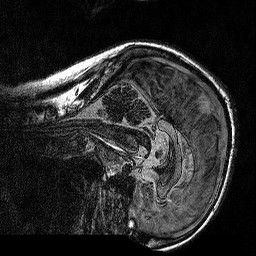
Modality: MP2RAGE
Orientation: sagittal
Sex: male
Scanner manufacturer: siemens
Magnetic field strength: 3 T
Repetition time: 5 s
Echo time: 0.00292 s